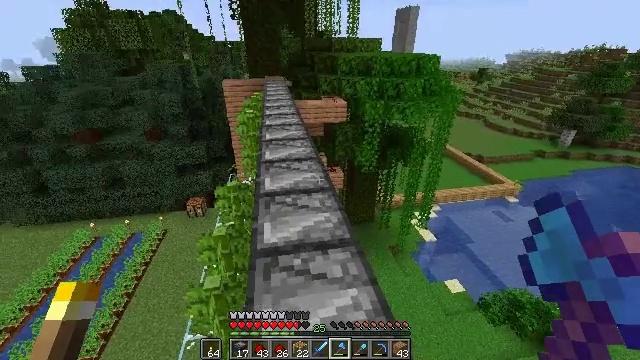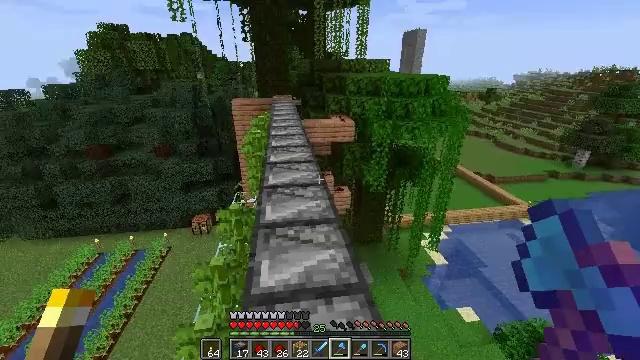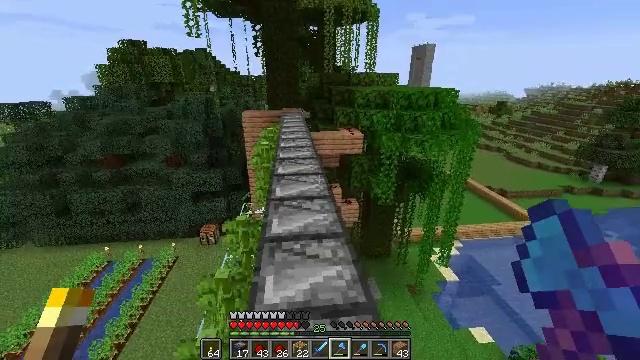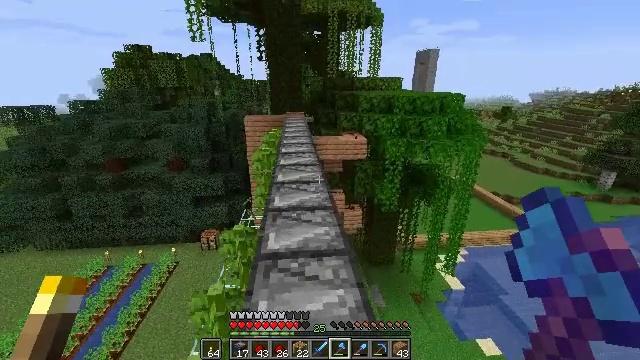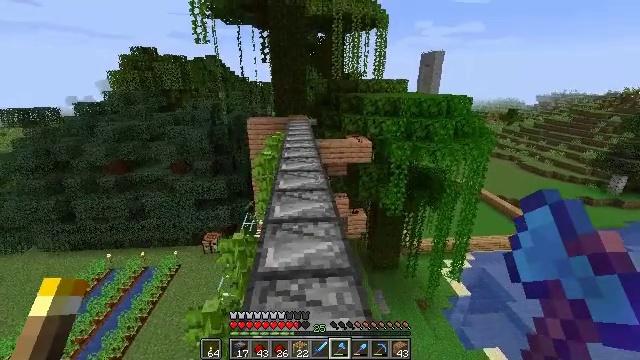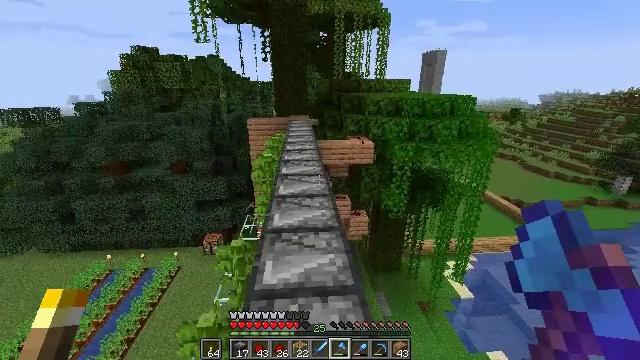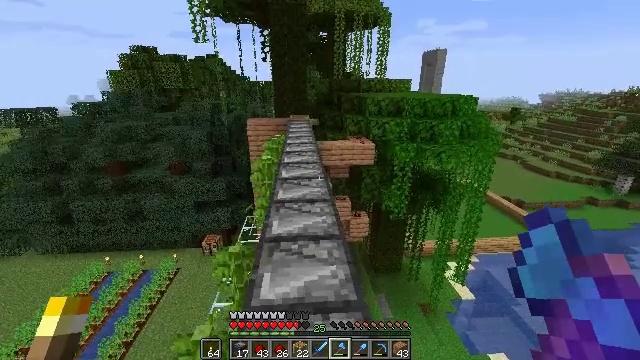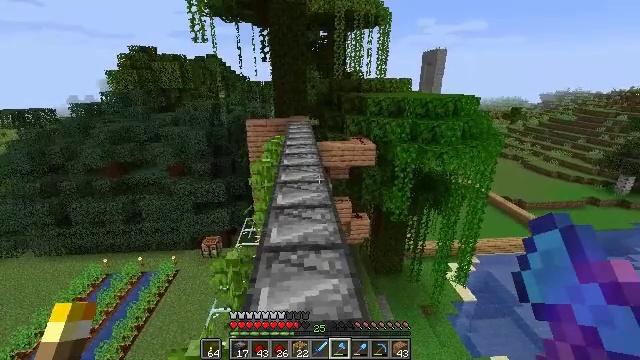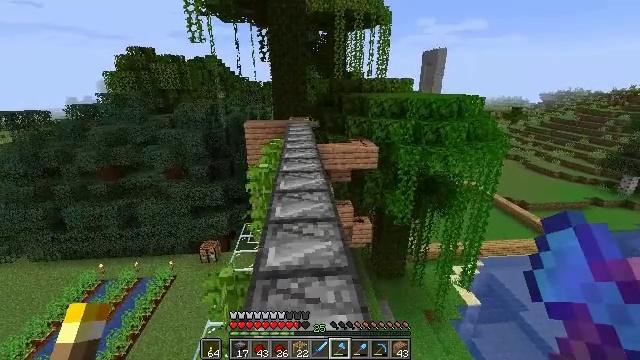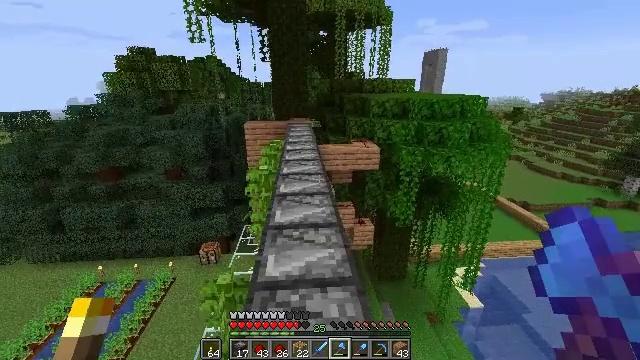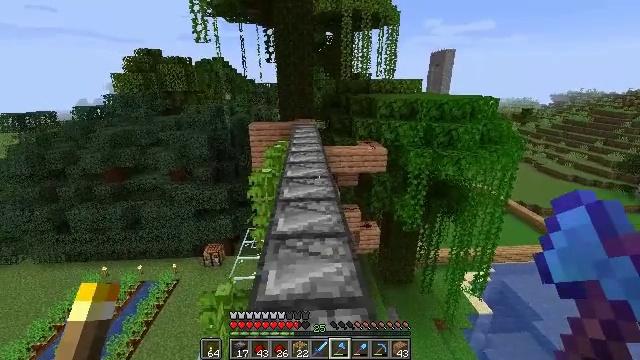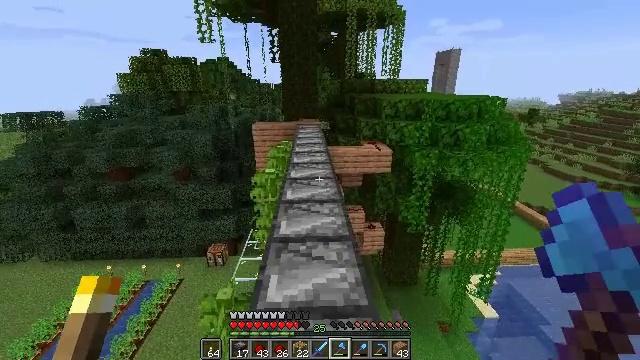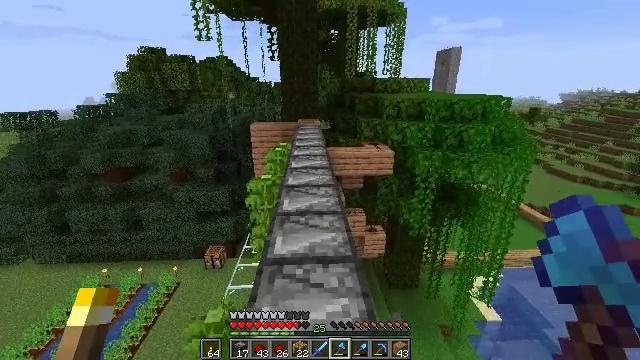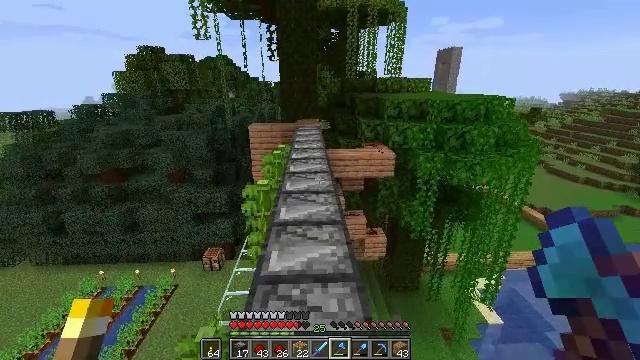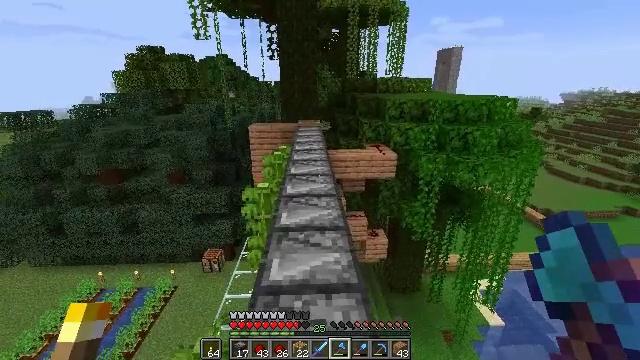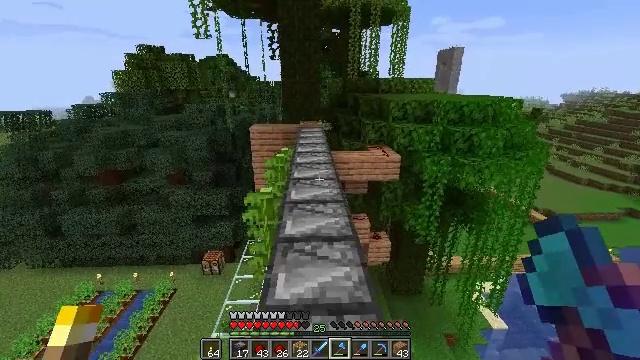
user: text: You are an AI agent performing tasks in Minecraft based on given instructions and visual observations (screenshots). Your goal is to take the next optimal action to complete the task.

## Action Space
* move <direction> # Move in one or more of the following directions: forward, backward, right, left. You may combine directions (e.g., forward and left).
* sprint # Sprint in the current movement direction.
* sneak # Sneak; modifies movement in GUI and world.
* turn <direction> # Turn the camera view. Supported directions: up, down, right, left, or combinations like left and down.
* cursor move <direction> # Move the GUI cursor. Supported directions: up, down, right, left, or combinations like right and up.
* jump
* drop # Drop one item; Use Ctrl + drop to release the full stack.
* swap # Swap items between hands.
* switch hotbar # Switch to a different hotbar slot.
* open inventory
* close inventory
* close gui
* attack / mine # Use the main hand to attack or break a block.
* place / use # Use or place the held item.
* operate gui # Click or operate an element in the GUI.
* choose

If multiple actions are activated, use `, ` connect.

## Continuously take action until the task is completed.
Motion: motion action
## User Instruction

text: Gather jungle planks for building.
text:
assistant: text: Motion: move forward, turn left and up
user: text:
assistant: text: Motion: move forward, turn left and up
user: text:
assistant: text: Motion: move forward
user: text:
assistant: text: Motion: move forward
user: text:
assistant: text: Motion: move forward
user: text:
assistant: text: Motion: move forward
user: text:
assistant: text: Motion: move forward
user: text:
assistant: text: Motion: move forward
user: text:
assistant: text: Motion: move forward
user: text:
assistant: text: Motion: move forward, turn left
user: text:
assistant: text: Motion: move forward
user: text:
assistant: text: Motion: move forward
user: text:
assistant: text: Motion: move forward
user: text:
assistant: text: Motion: move forward and move left
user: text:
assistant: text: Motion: move forward and move left
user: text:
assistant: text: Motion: move forward and move left
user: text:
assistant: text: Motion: move forward and move left
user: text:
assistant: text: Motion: move forward
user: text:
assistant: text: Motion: move forward
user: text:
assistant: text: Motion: move forward
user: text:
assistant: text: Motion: move forward
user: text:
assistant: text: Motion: move forward, turn down
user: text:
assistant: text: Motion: move forward, turn right and down
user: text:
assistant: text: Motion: move forward, turn right
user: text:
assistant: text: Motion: move forward, turn right
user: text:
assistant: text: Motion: move forward
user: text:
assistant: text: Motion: move forward
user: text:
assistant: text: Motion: move forward
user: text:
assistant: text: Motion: move forward
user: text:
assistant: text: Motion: move forward, turn down